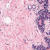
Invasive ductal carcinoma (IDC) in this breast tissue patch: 0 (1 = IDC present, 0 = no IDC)